Question: I'm with a problem with css sprites, I know the best way to do sprites but this way doesn't work with this menu I need to do.
CSS Code
'''
/* SUB MENU
----------------------------------------------------------*/
div#sub-menu{
position: relative;
float: left;
width: 211px;
padding: 50px 0px 0px;
z-index: 999;
}
div#sub-menu p{
font-size: 15px;
text-transform: uppercase;
line-height: 25px;
padding: 0px 36px;
margin-bottom: 25px;
}
div#sub-menu ul li{
height: 29px;
margin: 2px 21px;
border-bottom: 1px #353535 solid;
}
div#sub-menu ul li:first-child{
border-top: 1px #353535 solid;
padding-bottom: 2px;
}
div#sub-menu ul li:first-child a{
margin: 2px 0px 3px;
}
div#sub-menu ul li a{
display: list-item;
width: 138px;
height: 11px;
color: #000;
text-decoration: none;
text-transform: uppercase;
font-size: 11px;
font-weight: bold;
padding: 8px 15px;
}
div#sub-menu ul li a:hover{
background: #f9c600;
color: #fff;
}
'''
HTML CODE
'<div id="sub-menu"> <p>Produtos</p> <ul> <li><a href="arroz">arroz</a></li> <li><a href="azeite">azeite</a></li> <li><a href="especiarias">especiarias</a></li> </ul> </div>'
I need the menu to have that final plus and still when we hover it be inside the a tag, i can give the sprite that i use if needed.
Can anyone help me on this please?
Final result needed:

<URL>
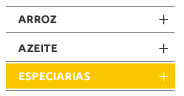
Answer: You can use css3 '::after' so you can just add this
'''
div#sub-menu ul li a::after{
content:'+';
color:#000;
float:right;
font-size:14px;
line-height:10px;
}
div#sub-menu ul li a:hover::after{
color:#fff;
}
'''
<URL>